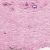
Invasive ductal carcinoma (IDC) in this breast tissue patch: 0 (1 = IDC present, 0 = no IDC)